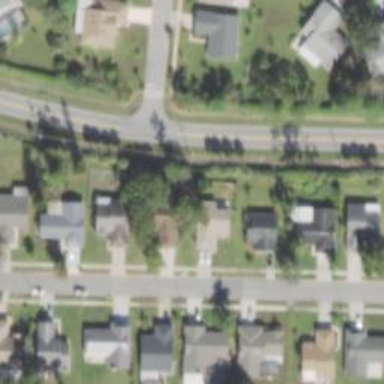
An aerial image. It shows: Residential road with sidewalk on the left.